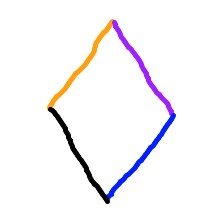
Shape: rhombus